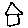
Label: house